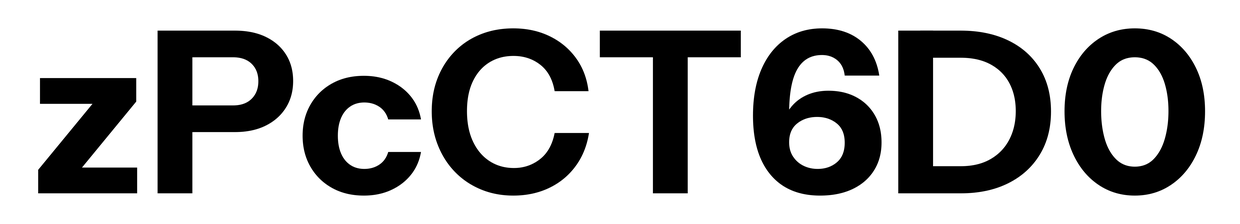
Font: InstrumentSans_Bold